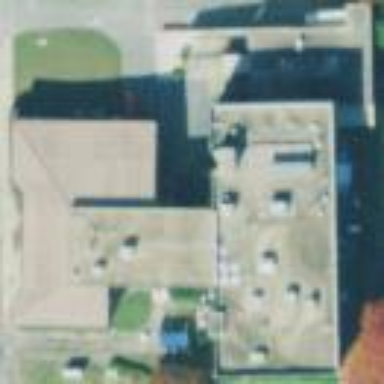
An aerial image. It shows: Commercial building.